Question: I am trying to align this radio buttons on my form, but for some reason they are kinda big and the texts are way above.
Here is my html page:
'''
<div id="sabores">
<form action="" method="post">
<input type="radio" name="txt_sabor" value="natural" class="radiobtn" /> Natural </br>
<input type="radio" name="txt_sabor" value="laranja_com_acerola" class="radiobtn" /> Laranja com Acerola </br>
<input type="radio" name="txt_sabor" value="morango" class="radiobtn" /> Morango </br>
<input type="radio" name="txt_sabor" value="limao" class="radiobtn" /> Limao </br>
<input type="radio" name="txt_sabor" value="acai_com_guarana" class="radiobtn" /> Acai com Guarana</br>
<input type="radio" name="txt_sabor" value="uva" class="radiobtn" /> Uva </br>
<input type="radio" name="txt_sabor" value="abacaxi" class="radiobtn" /> Abacaxi </br>
</form>
</div>
'''
and here is my CSS:
'''
#sabores{
width: 370px;
height: 215px;
border: 1px solid #ccc;
float: left;
margin-top: 10px;
background: #fff;
color: #667;
font-size: 12px;
}
#sabores h2{
width: 364px;
color: #333;s
}
#sabores .radiobtn{
width: 15px;
height: 20px;
margin-left: 10px;
padding: 0 5px 0 5px;
display: block;
clear: left;
float: left;
vertical-align:bottom;
margin-top: 10px;
}
'''

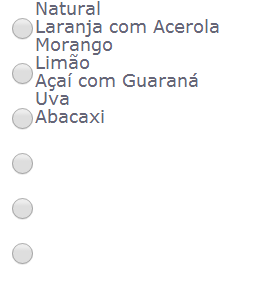
Answer: Your have mistype your 'br', instead of '<br />'. And to correct your problem and add a good accessibility practice at same time you can wrap your radio button with text in a 'label'. You can use paragraphs '<p>' instead of '<br />' too. And remove your 'clear: left; float:left' you don't need to precise 'display:block' if your element is floating.
'''
#sabores .radiobtn{
width: 15px;
height: 20px;
margin-left: 10px;
padding: 0 5px 0 5px;
vertical-align:bottom;
margin-top: 10px;
}
<div id="sabores">
<form action="" method="post">
<label for="txt_sabor_natural"><!-- for with id value of input inside it-->
<input type="radio" name="txt_sabor" id="txt_sabor_natural" value="natural" class="radiobtn" /> Natural </label><br />
<label for="laranja">
<input type="radio" name="txt_sabor" id="laranja" value="laranja_com_acerola" class="radiobtn" /> Laranja com Acerola</label><br />
<label for="morango">
<input type="radio" name="txt_sabor" id="morango" value="morango" class="radiobtn" /> Morango </label><br />
<label for="limao">
<input type="radio" name="txt_sabor" id="limao" value="limao" class="radiobtn" /> Limao </label><br />
<label for="acai_com_guarana">
<input type="radio" name="txt_sabor" id="acai_com_guarana" value="acai_com_guarana" class="radiobtn" /> Acai com Guarana </label><br />
<label for="uva">
<input type="radio" name="txt_sabor" id="uva" value="uva" class="radiobtn" /> Uva </label><br />
<label for="abacaxi">
<input type="radio" name="txt_sabor" id="abacaxi" value="abacaxi" class="radiobtn" /> Abacaxi </label><br />
</form>
</div>
'''
Better solution is to use an unordered list 'ul' with 'li' for each couple label + input or paragraphs, and remove your fixed height from sabores 'div' :
'''
<div id="sabores">
<form action="" method="post">
<p>
<label for="txt_sabor_natural"><!-- for with id value of input inside it-->
<input type="radio" name="txt_sabor" id="txt_sabor_natural" value="natural" class="radiobtn" /> Natural </label></p>
<p>
<label for="laranja">
<input type="radio" name="txt_sabor" id="laranja" value="laranja_com_acerola" class="radiobtn" /> Laranja com Acerola</label></p>
<p>
<label for="morango">
<input type="radio" name="txt_sabor" id="morango" value="morango" class="radiobtn" /> Morango </label></p>
<p>
<label for="limao">
<input type="radio" name="txt_sabor" id="limao" value="limao" class="radiobtn" /> Limao </label></p>
<p>
<label for="acai_com_guarana">
<input type="radio" name="txt_sabor" id="acai_com_guarana" value="acai_com_guarana" class="radiobtn" /> Acai com Guarana </label></p>
<p>
<label for="uva">
<input type="radio" name="txt_sabor" id="uva" value="uva" class="radiobtn" /> Uva </label></p>
<p>
<label for="abacaxi">
<input type="radio" name="txt_sabor" id="abacaxi" value="abacaxi" class="radiobtn" /> Abacaxi </label></p>
</form>
</div>
'''
With style :
'''
/*previous style*/
#sabores{
width: 370px;
/*height: 215px; don't need*/
border: 1px solid #ccc;
float: left;
margin-top: 10px;
background: #fff;
color: #667;
font-size: 12px;
}
#sabores .radiobtn{
width: 15px;
height: 20px;
margin-left: 10px;
padding: 0 5px 0 5px;
vertical-align:bottom;
}
#sabores p {
margin-bottom: 10px;
margin-top: 0;
}
'''